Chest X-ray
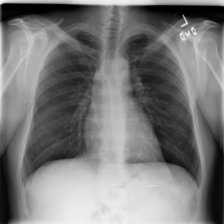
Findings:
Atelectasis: negative
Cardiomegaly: negative
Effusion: negative
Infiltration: negative
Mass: negative
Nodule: negative
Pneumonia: negative
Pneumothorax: negative
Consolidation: negative
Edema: negative
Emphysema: negative
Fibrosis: negative
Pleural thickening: negative
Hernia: negative